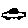
Label: car